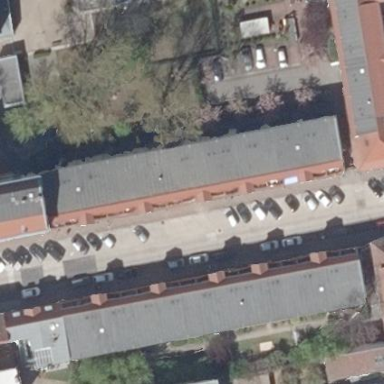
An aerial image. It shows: Terrace building.